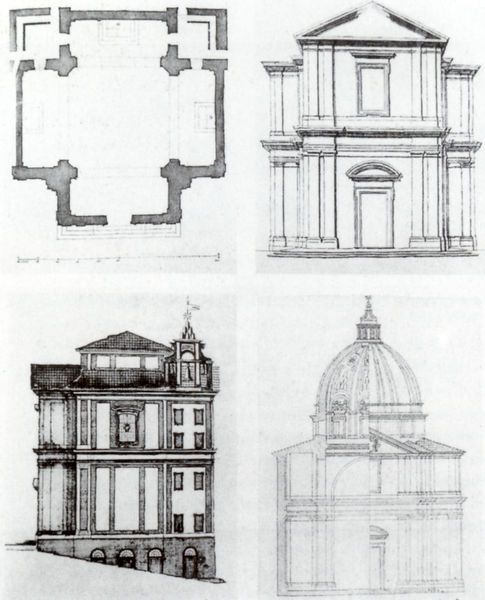
Titel: San Tommaso da Villanova
Künstler: Giovanni Lorenzo Bernini
Standort: Rom, Castel Gandolfo (EU - I - Latium)
Schlagwörter: dreieck, kirchturm, fenster, pfeiler, schwarz, säulen, tür, zeichnung, dach, gebäude, haus, masse, architektur, kirche, renaissance, turm, ansicht, bogen, fassade, perspektive, fahne, giebel, linien, pilaster, rundbogen, kuppel, seitenansicht, tor, vier, eingang, dom, schnitt, schwarzweiss, seite, quadrate, portal, seiten, mauern, schräge, plan, grundriss, lisenen, aufriss, bauplan, zentralbau, lisene, quadreate, architetkur, goldenes dreieck, zweigeschössig